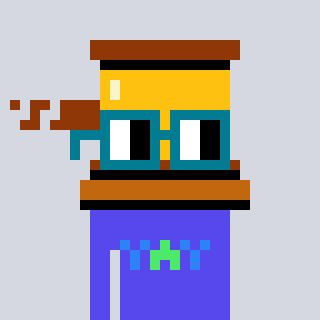
a pixel art character with square dark green glasses, a gavel-shaped head and a computerblue-colored body on a cool background